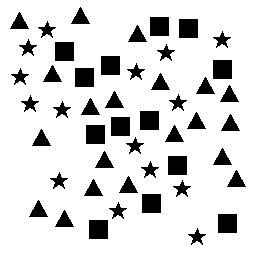
Squares: 13
Triangles: 20
Stars: 15
Total shapes: 48